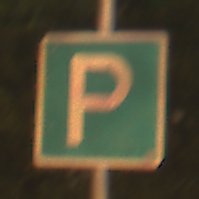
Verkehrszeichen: Parken
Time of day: Night
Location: Outdoor (Urban)
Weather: Clear
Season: NotSpecified
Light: Artificial